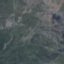
Label: HerbaceousVegetation